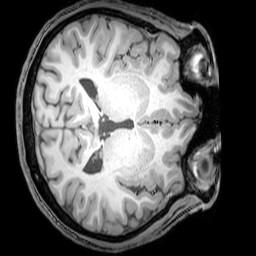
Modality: T1w
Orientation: axial
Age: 24
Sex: male
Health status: healthy
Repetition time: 0.081 s
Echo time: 0.037 s